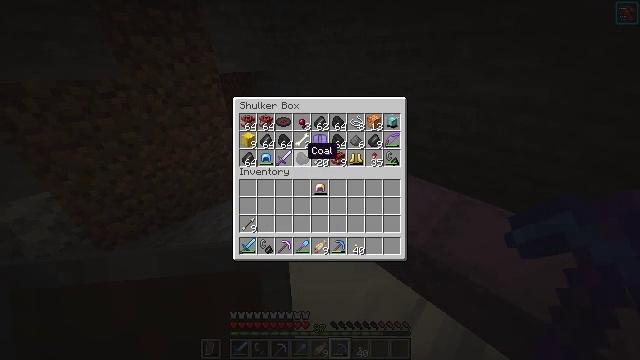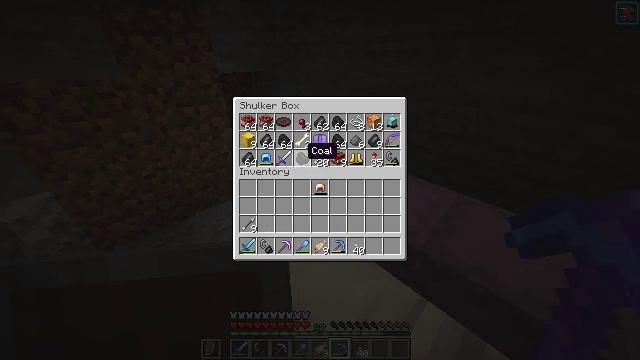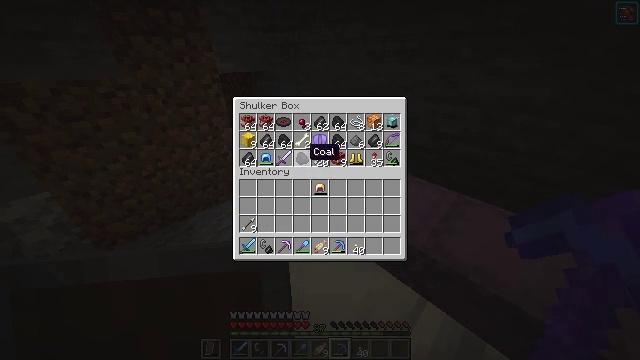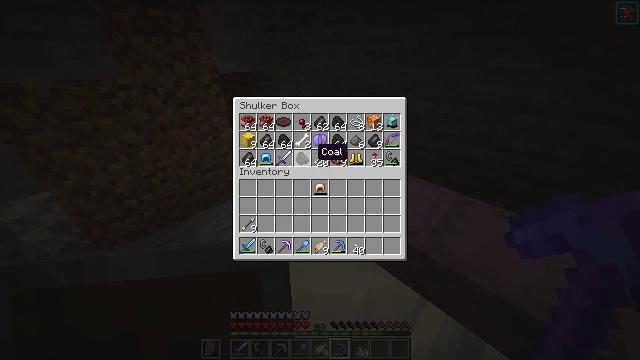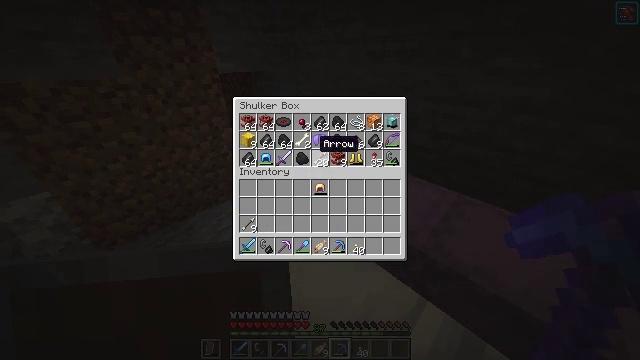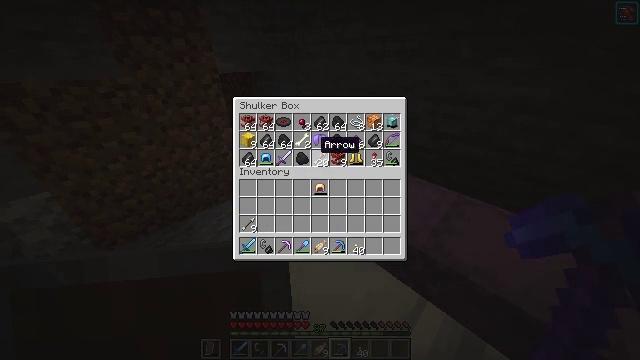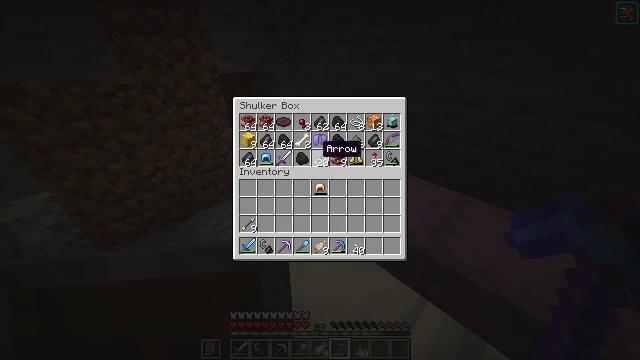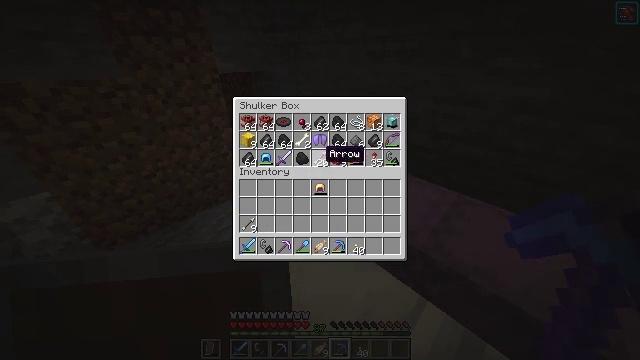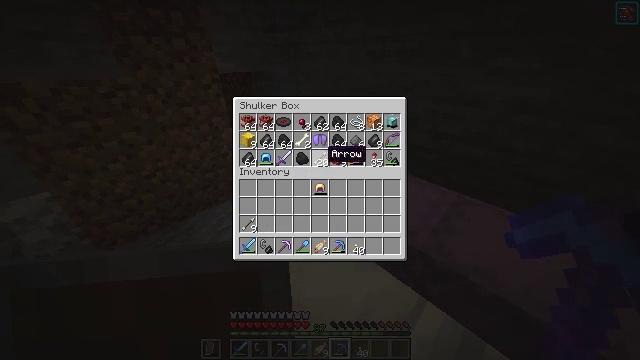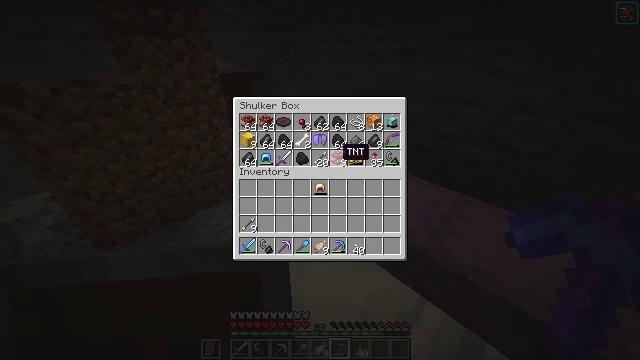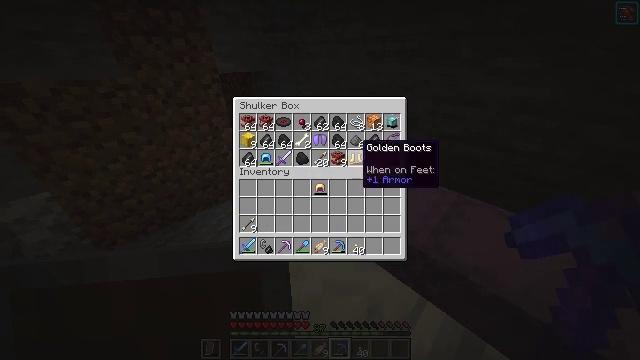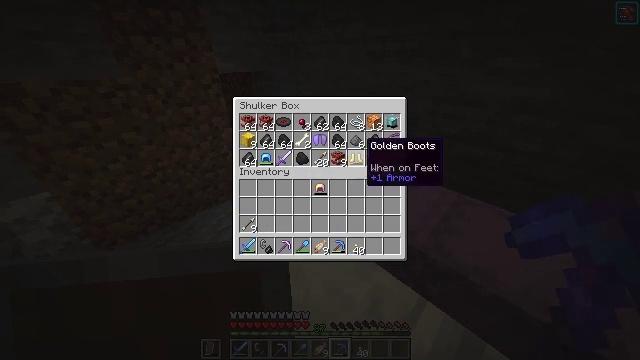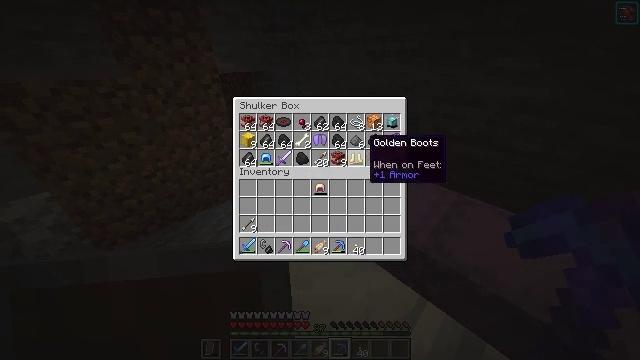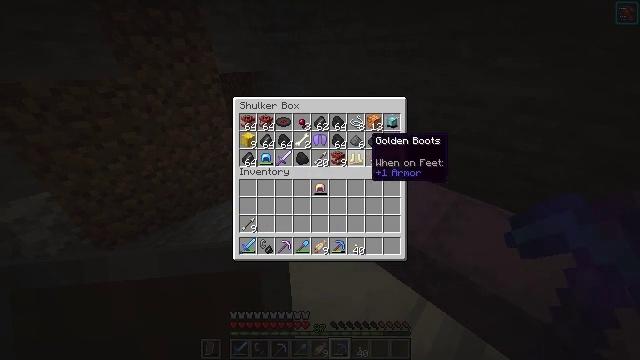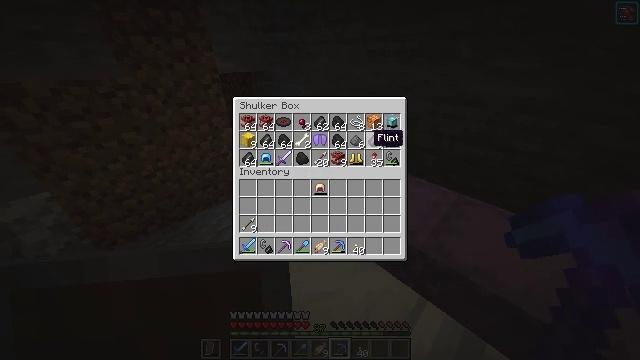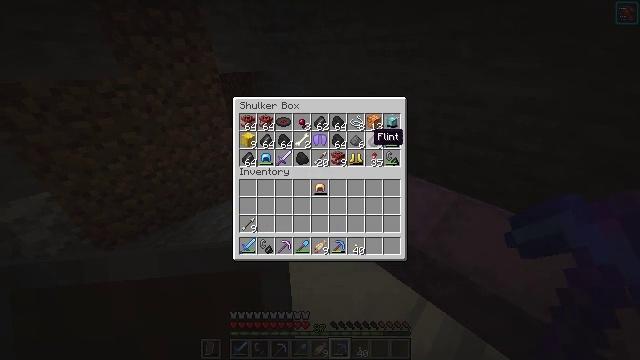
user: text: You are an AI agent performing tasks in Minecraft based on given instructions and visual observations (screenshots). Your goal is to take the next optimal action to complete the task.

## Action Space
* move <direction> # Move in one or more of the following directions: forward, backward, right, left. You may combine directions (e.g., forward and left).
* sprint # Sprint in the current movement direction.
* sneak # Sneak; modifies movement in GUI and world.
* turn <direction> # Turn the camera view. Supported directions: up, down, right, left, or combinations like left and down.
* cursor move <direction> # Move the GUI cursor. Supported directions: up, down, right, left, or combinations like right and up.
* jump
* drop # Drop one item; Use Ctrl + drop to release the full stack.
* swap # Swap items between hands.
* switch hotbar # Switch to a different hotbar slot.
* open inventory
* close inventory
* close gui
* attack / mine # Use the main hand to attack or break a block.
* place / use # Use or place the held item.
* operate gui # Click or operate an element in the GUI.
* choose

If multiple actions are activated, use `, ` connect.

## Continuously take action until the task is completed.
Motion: motion action
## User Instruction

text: Remove crimson fungus from its spot.
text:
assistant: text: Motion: no_op
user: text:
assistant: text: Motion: no_op
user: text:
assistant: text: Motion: cursor move right
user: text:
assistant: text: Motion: cursor move up
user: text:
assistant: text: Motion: no_op
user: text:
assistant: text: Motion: no_op
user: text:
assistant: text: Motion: no_op
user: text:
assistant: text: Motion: no_op
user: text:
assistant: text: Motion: cursor move right
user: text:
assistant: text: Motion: cursor move right
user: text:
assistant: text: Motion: no_op
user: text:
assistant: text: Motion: no_op
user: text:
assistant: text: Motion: no_op
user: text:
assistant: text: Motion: no_op
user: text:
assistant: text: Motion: no_op
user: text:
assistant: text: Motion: no_op
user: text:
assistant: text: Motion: no_op
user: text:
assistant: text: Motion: no_op
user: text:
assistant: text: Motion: no_op
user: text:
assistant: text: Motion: no_op
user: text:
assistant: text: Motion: cursor move up
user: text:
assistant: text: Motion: no_op
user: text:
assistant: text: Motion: no_op
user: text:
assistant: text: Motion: no_op
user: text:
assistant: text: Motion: no_op
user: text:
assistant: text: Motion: no_op
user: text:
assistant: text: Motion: no_op
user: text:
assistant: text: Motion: no_op
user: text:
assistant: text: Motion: no_op
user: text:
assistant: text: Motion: close gui